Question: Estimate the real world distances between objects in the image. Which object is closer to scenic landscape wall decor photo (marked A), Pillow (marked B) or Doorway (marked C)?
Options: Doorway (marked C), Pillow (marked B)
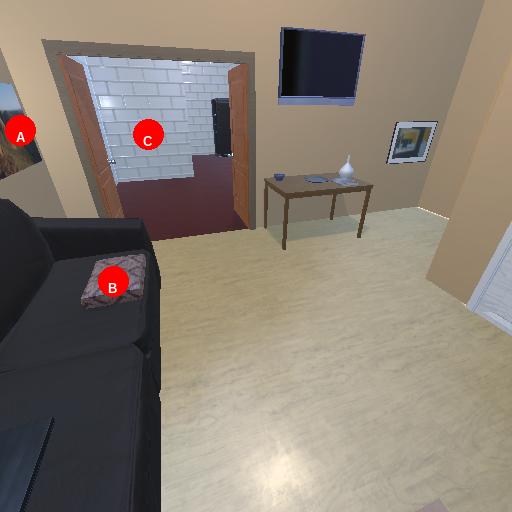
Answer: Doorway (marked C)